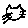
Label: cat